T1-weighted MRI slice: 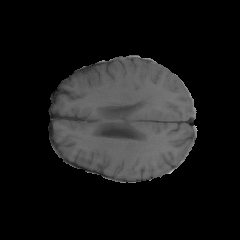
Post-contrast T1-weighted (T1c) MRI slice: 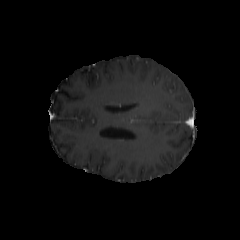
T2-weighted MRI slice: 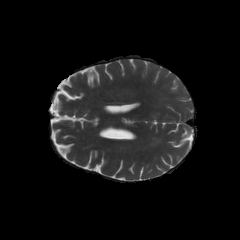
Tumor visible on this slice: no